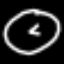
Label: clock